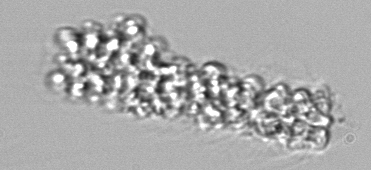
Label: Leptocylindrus_mediterraneus